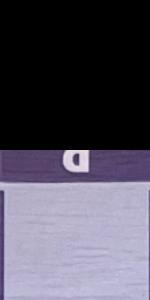
Label: Empty